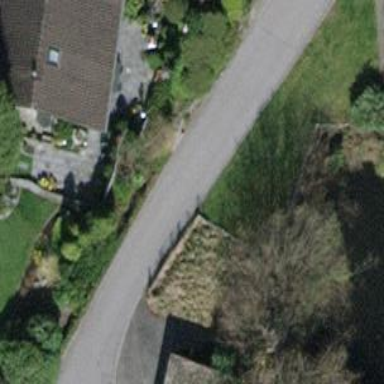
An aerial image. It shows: Smoothly paved residential road.